Question: I've been trying to solve this issue for a while now. I'm trying to port a project created using "vue create" to a project created using "quasar create". However, I get the following error when I try to use one of my component.vue files in the quasar project:
> Module '"../../node_modules/vue/types"' has no exported member 'defineComponent'

My import statement looks like this:
'import { defineComponent } from 'vue''
Is there a way to fix this? I've been searching for a solution for hours but couldn't find one.
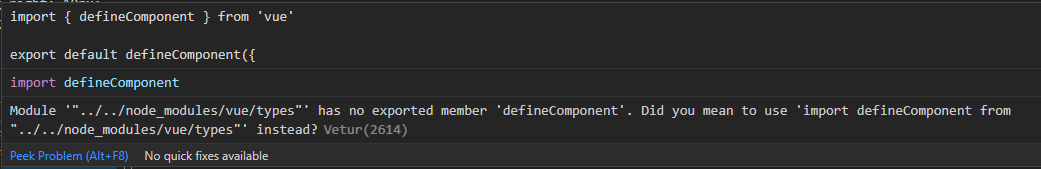
Answer: I finally figured out the issue. Replacing the import statement with the following seems to have solved the issue:
import { defineComponent } from '@vue/composition-api